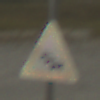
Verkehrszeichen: Stau
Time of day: MorningAfternoon
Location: Outdoor (Beach)
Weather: PartlyCloudy
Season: NotSpecified
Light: Natural